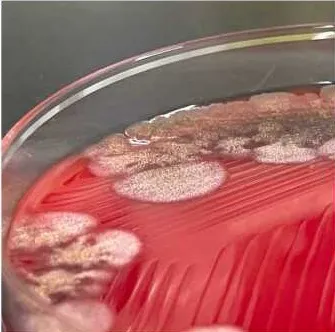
Blood culture findings, (A) White-colored colonies of Bacillus subtilis var.
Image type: medical_photograph (skin_photograph)